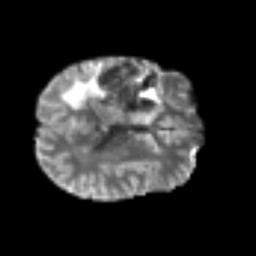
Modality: T2w
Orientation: axial
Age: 50
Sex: male
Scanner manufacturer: siemens
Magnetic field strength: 3 T
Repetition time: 6.1 s
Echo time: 0.101 s